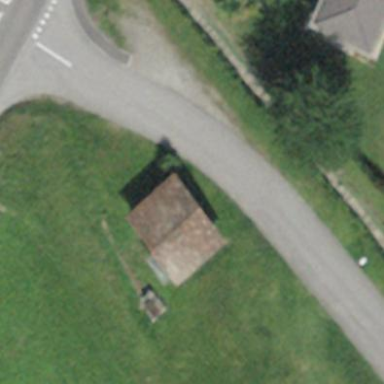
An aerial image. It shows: Cabin is depicted in the image.